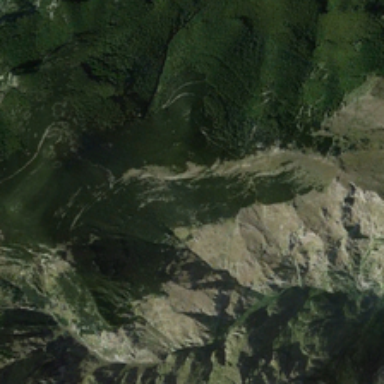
It is a large piece of green mountain .